Interaction volume radius: 5 \u00c5
Interaction volume height: 15 \u00c5
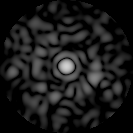
Disorder parameter: 0.8244